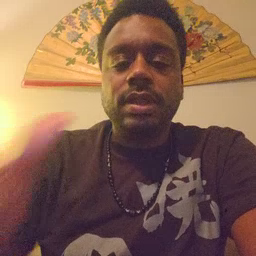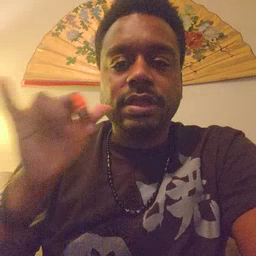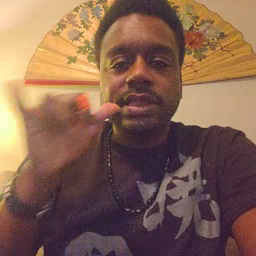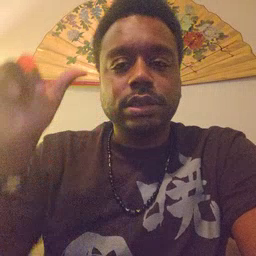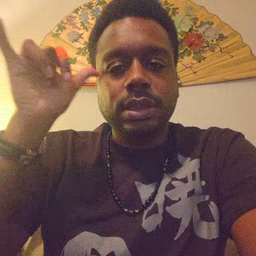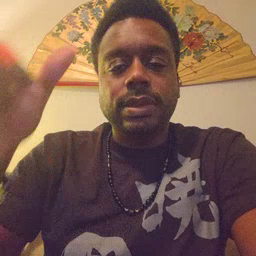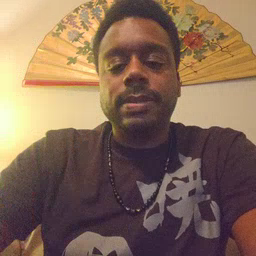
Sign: yesterday